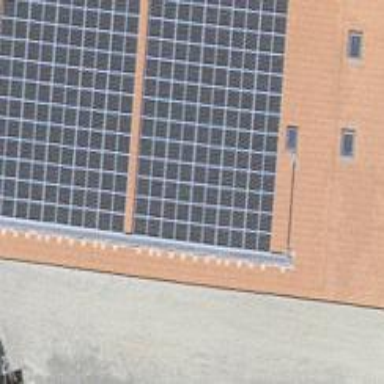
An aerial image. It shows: Solar power generator using photovoltaic method with solar photovoltaic panel types.